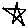
Label: star